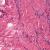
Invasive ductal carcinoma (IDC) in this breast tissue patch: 0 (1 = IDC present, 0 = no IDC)